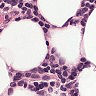
Metastatic tissue present: no